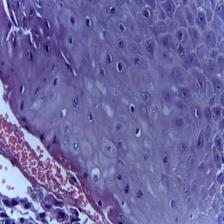
Diagnosis: OSCC